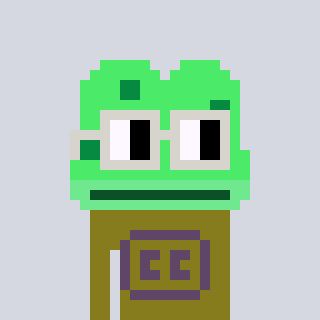
a pixel art character with square light gray glasses, a frog-shaped head and a gunk-colored body on a cool background